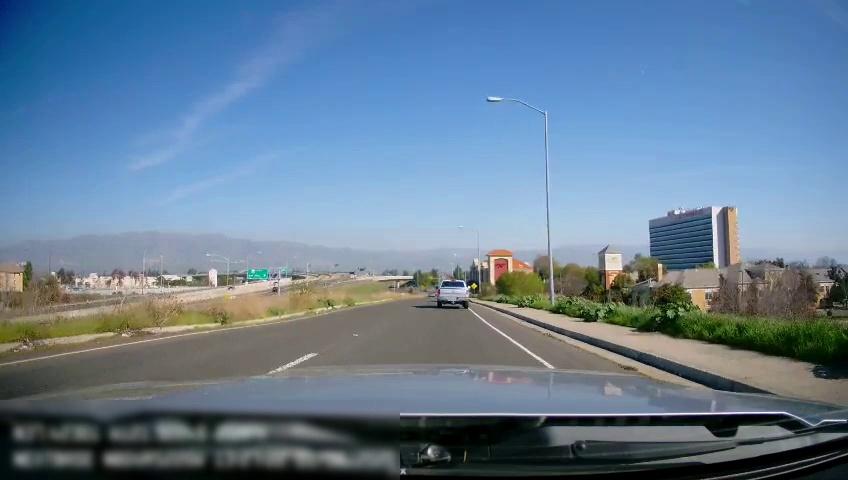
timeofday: Day
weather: Sunny
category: Drivable Space
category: Drivable Space
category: Drivable Space
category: Vehicles | Truck
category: Lanes | Current Lane
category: Lanes | Current Lane
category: Lanes | Opposite Lane
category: Lanes | Alternate Lane
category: Traffic | Signs